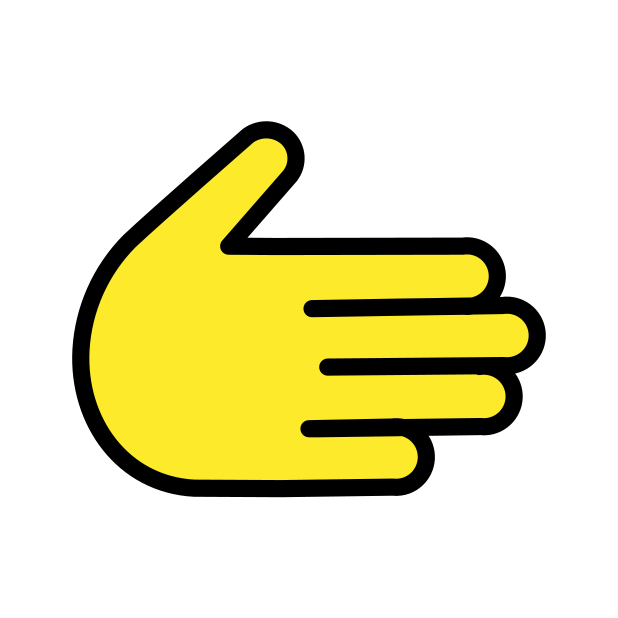
Emoji: 🫱
Name: rightwards hand
Unicode: 0x1faf1